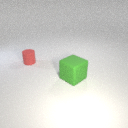
large green rubber cube in front of small red rubber cylinder